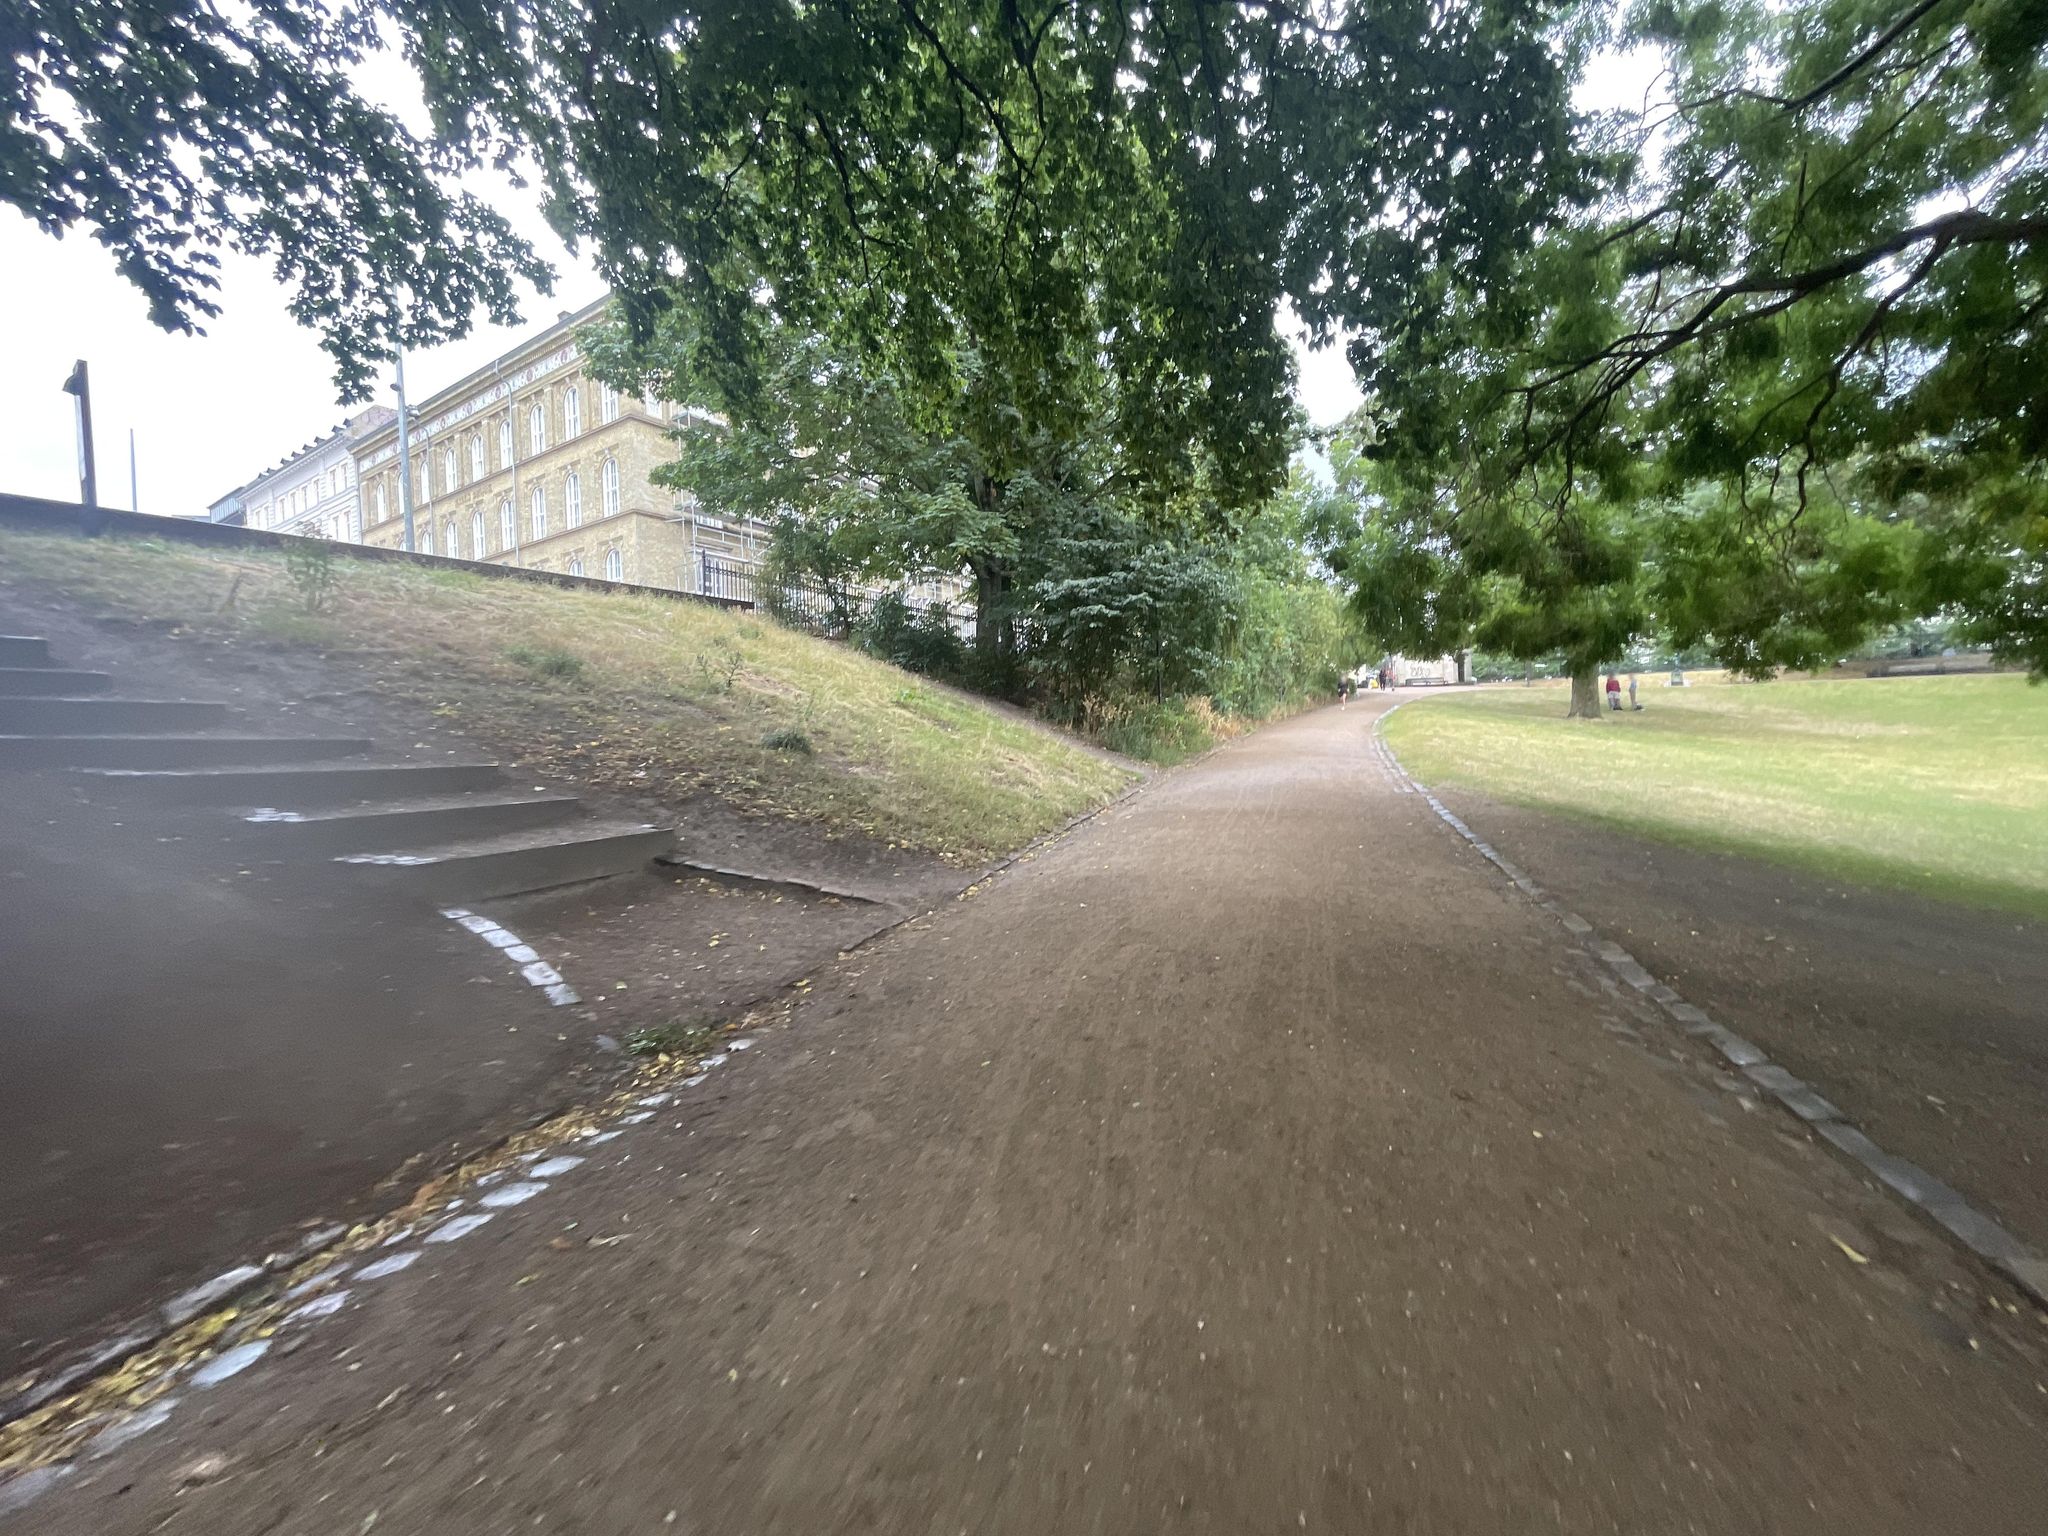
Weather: clear
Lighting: day
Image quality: slightly poor
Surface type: cycling surface
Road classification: footway
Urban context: urban centre
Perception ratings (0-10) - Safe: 5.4, Lively: 5.54, Beautiful: 9.25, Boring: 4.11, Depressing: 1.39, Wealthy: 7.04